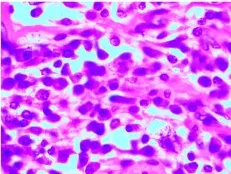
Histological findings. Hematoxylin and Eosin staining of paraffin-embedded sections. (C) Magnification x 400.
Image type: pathology (h&e)